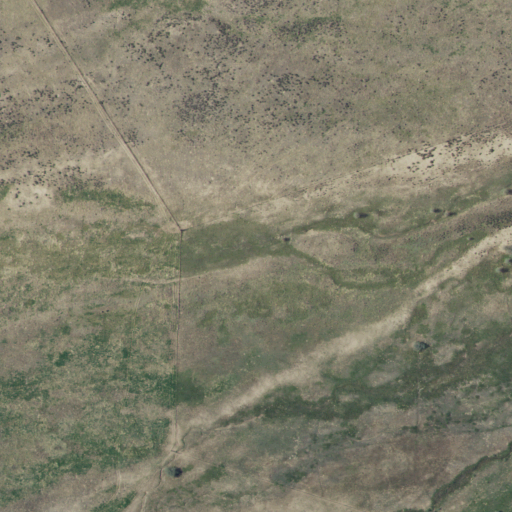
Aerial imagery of plain(s) in New Mexico named Green Meadows containing only shrub